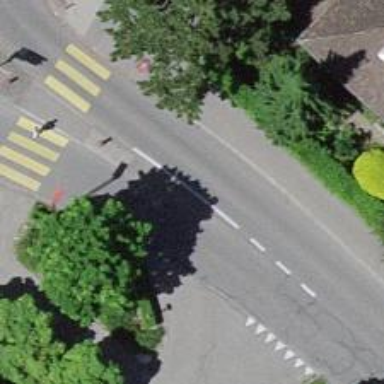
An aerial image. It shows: Unclassified road with asphalt surface and sidewalk on the left.